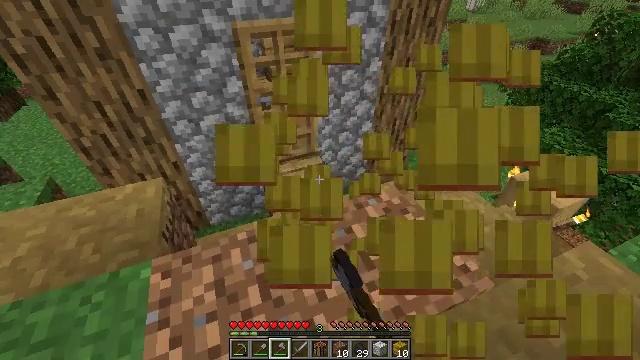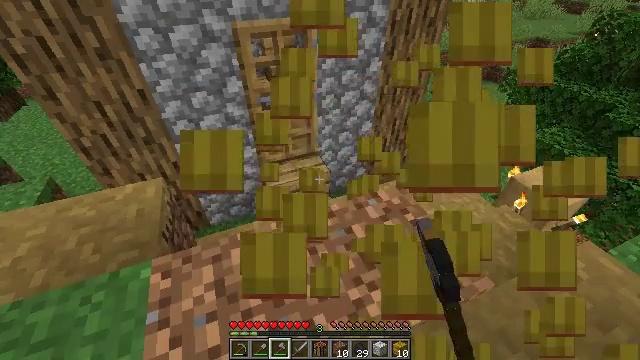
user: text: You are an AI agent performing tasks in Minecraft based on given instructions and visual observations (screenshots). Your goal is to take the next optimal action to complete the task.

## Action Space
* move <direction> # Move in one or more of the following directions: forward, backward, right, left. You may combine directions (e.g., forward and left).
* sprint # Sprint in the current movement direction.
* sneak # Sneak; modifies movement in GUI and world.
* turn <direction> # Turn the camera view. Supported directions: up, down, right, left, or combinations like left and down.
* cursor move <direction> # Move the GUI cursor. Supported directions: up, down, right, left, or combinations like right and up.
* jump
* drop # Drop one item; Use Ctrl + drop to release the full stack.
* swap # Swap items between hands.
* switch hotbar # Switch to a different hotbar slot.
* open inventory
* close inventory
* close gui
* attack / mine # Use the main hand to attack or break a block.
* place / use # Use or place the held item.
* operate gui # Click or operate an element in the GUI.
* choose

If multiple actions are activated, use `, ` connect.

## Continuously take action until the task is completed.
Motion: motion action
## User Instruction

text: Break the hay block to collect it.
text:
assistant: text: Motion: attack / mine
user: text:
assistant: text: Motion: attack / mine